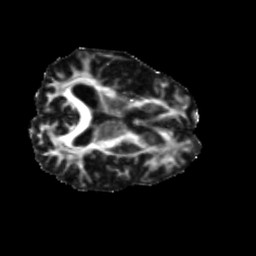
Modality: FA
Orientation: axial
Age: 74
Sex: female
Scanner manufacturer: siemens
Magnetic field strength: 3 T
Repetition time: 5.25 s
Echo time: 0.08 s